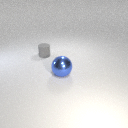
large blue metal sphere to the right of small gray rubber cylinder